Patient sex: M
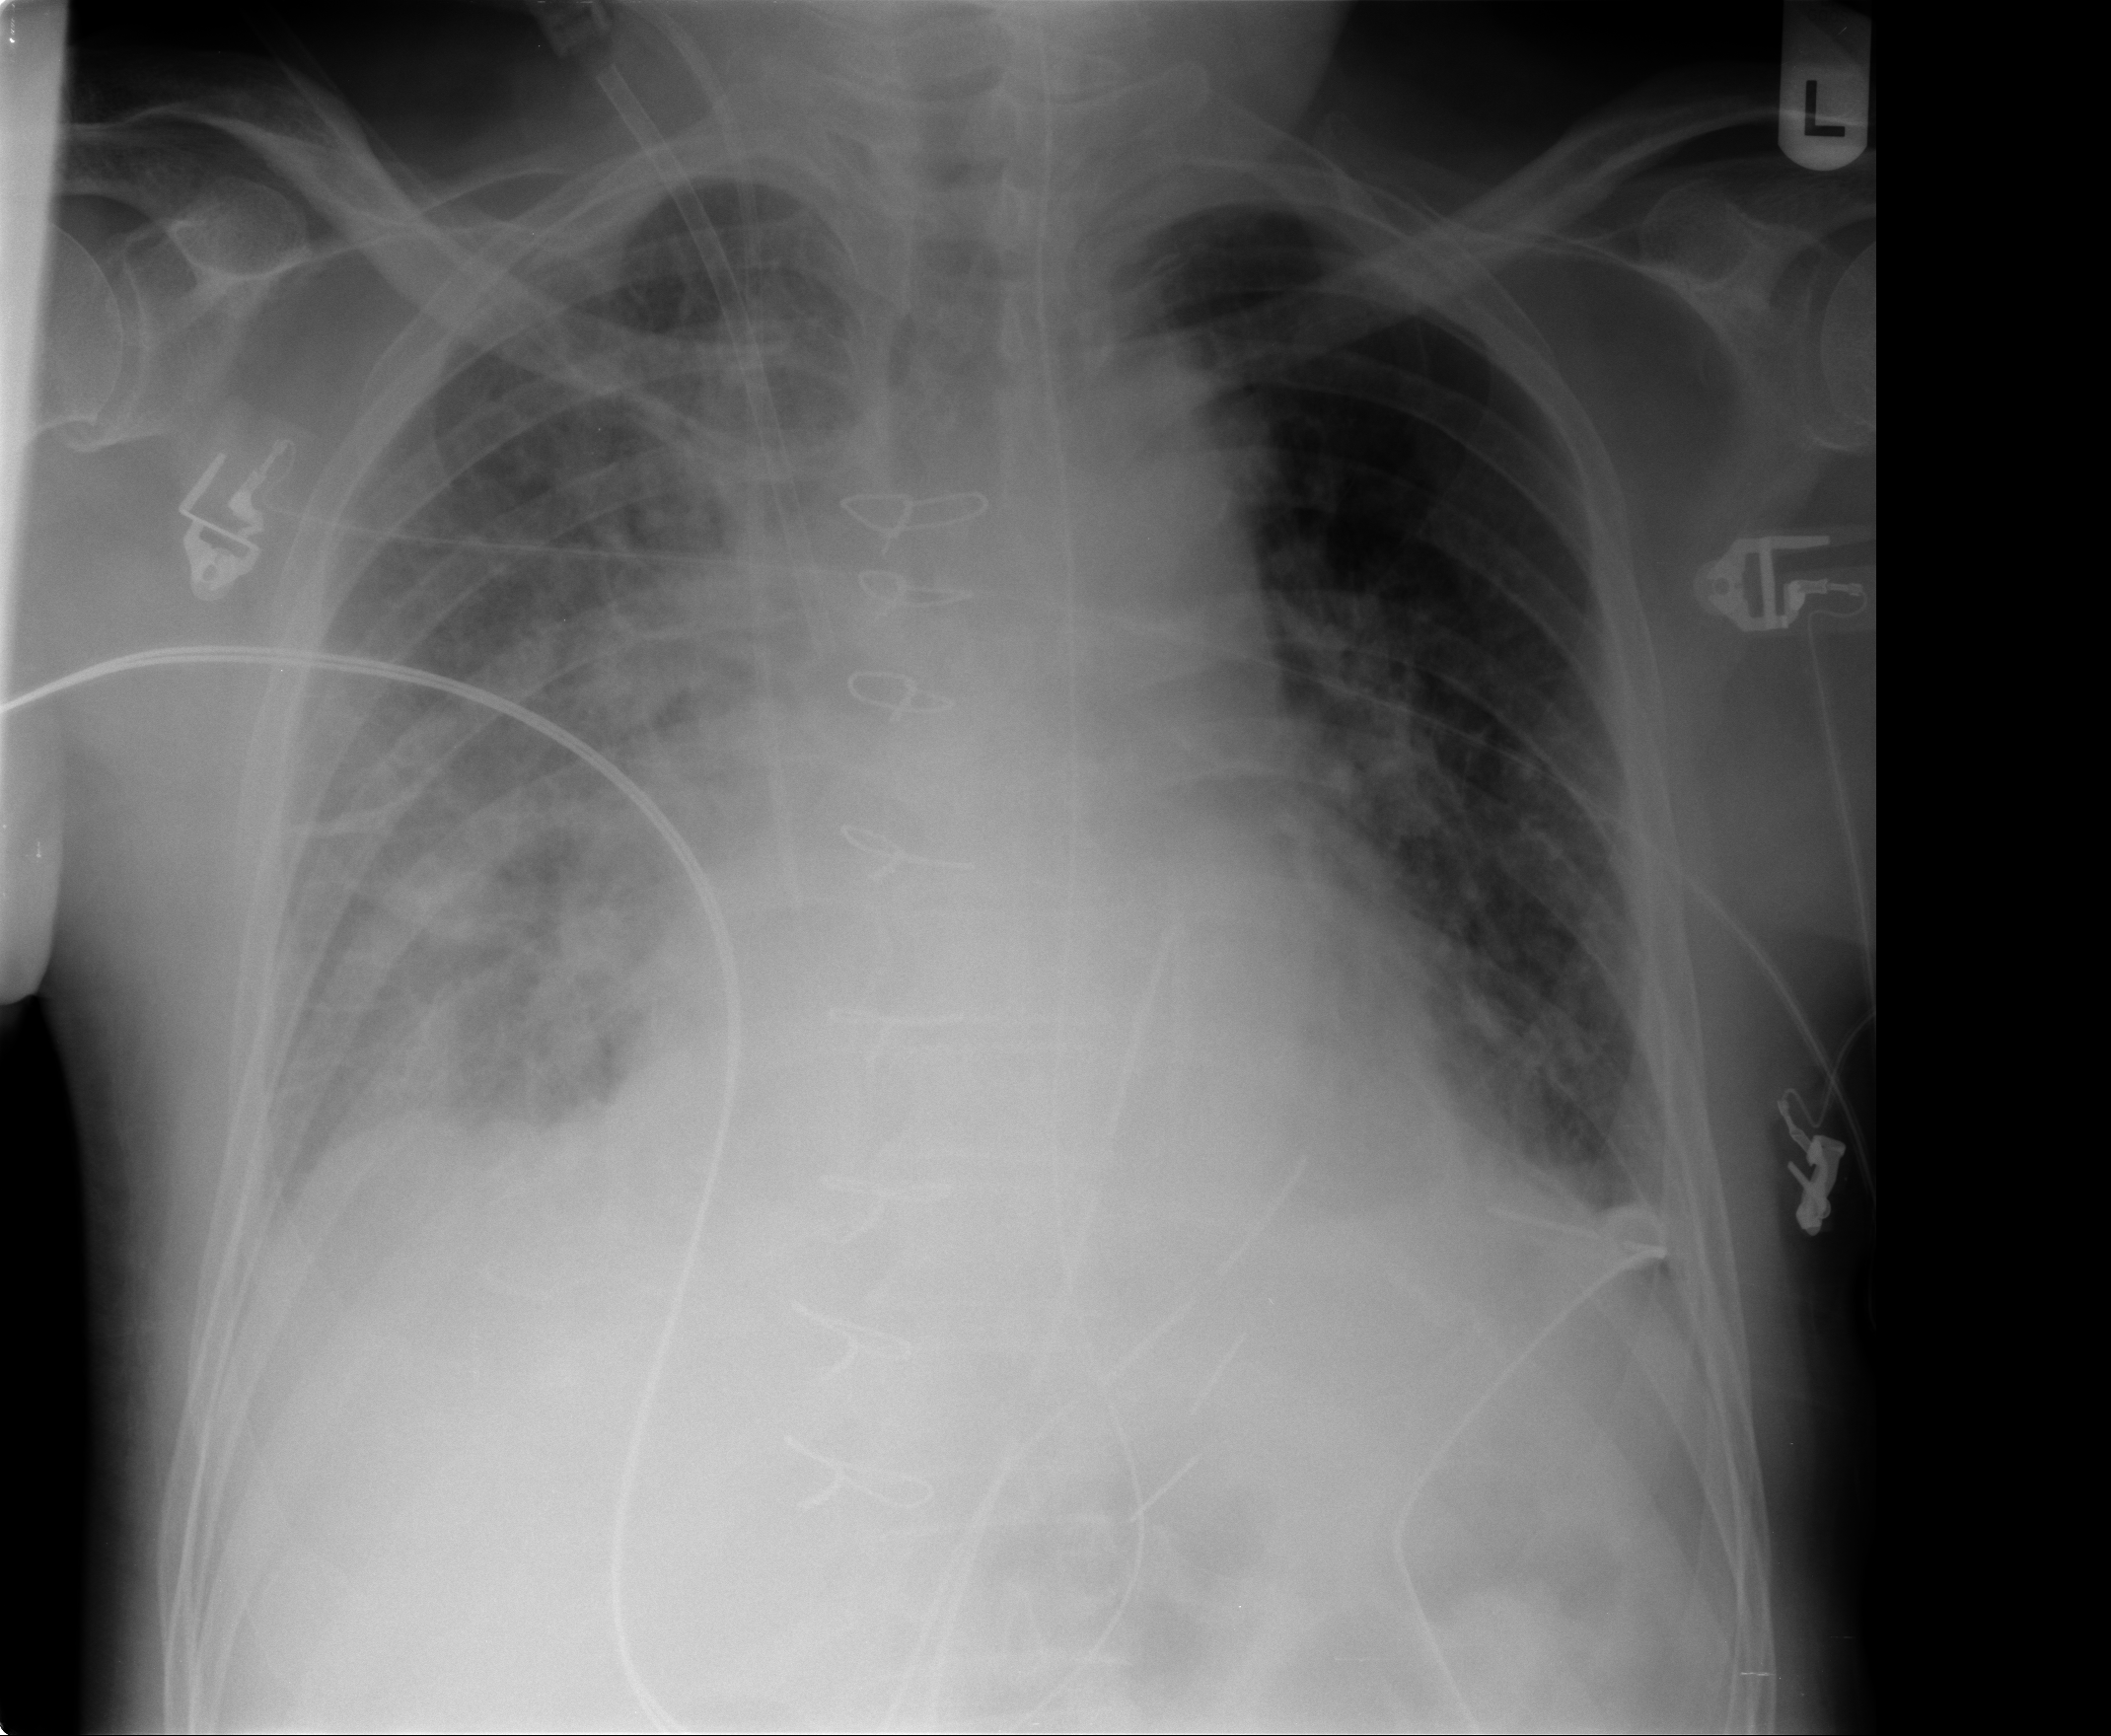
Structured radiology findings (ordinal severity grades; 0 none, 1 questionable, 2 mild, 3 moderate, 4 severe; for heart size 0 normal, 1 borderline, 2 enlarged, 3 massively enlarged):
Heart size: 2
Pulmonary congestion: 3
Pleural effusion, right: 2
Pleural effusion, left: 1
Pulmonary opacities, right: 1
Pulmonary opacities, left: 0
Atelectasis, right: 2
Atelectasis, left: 2